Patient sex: M
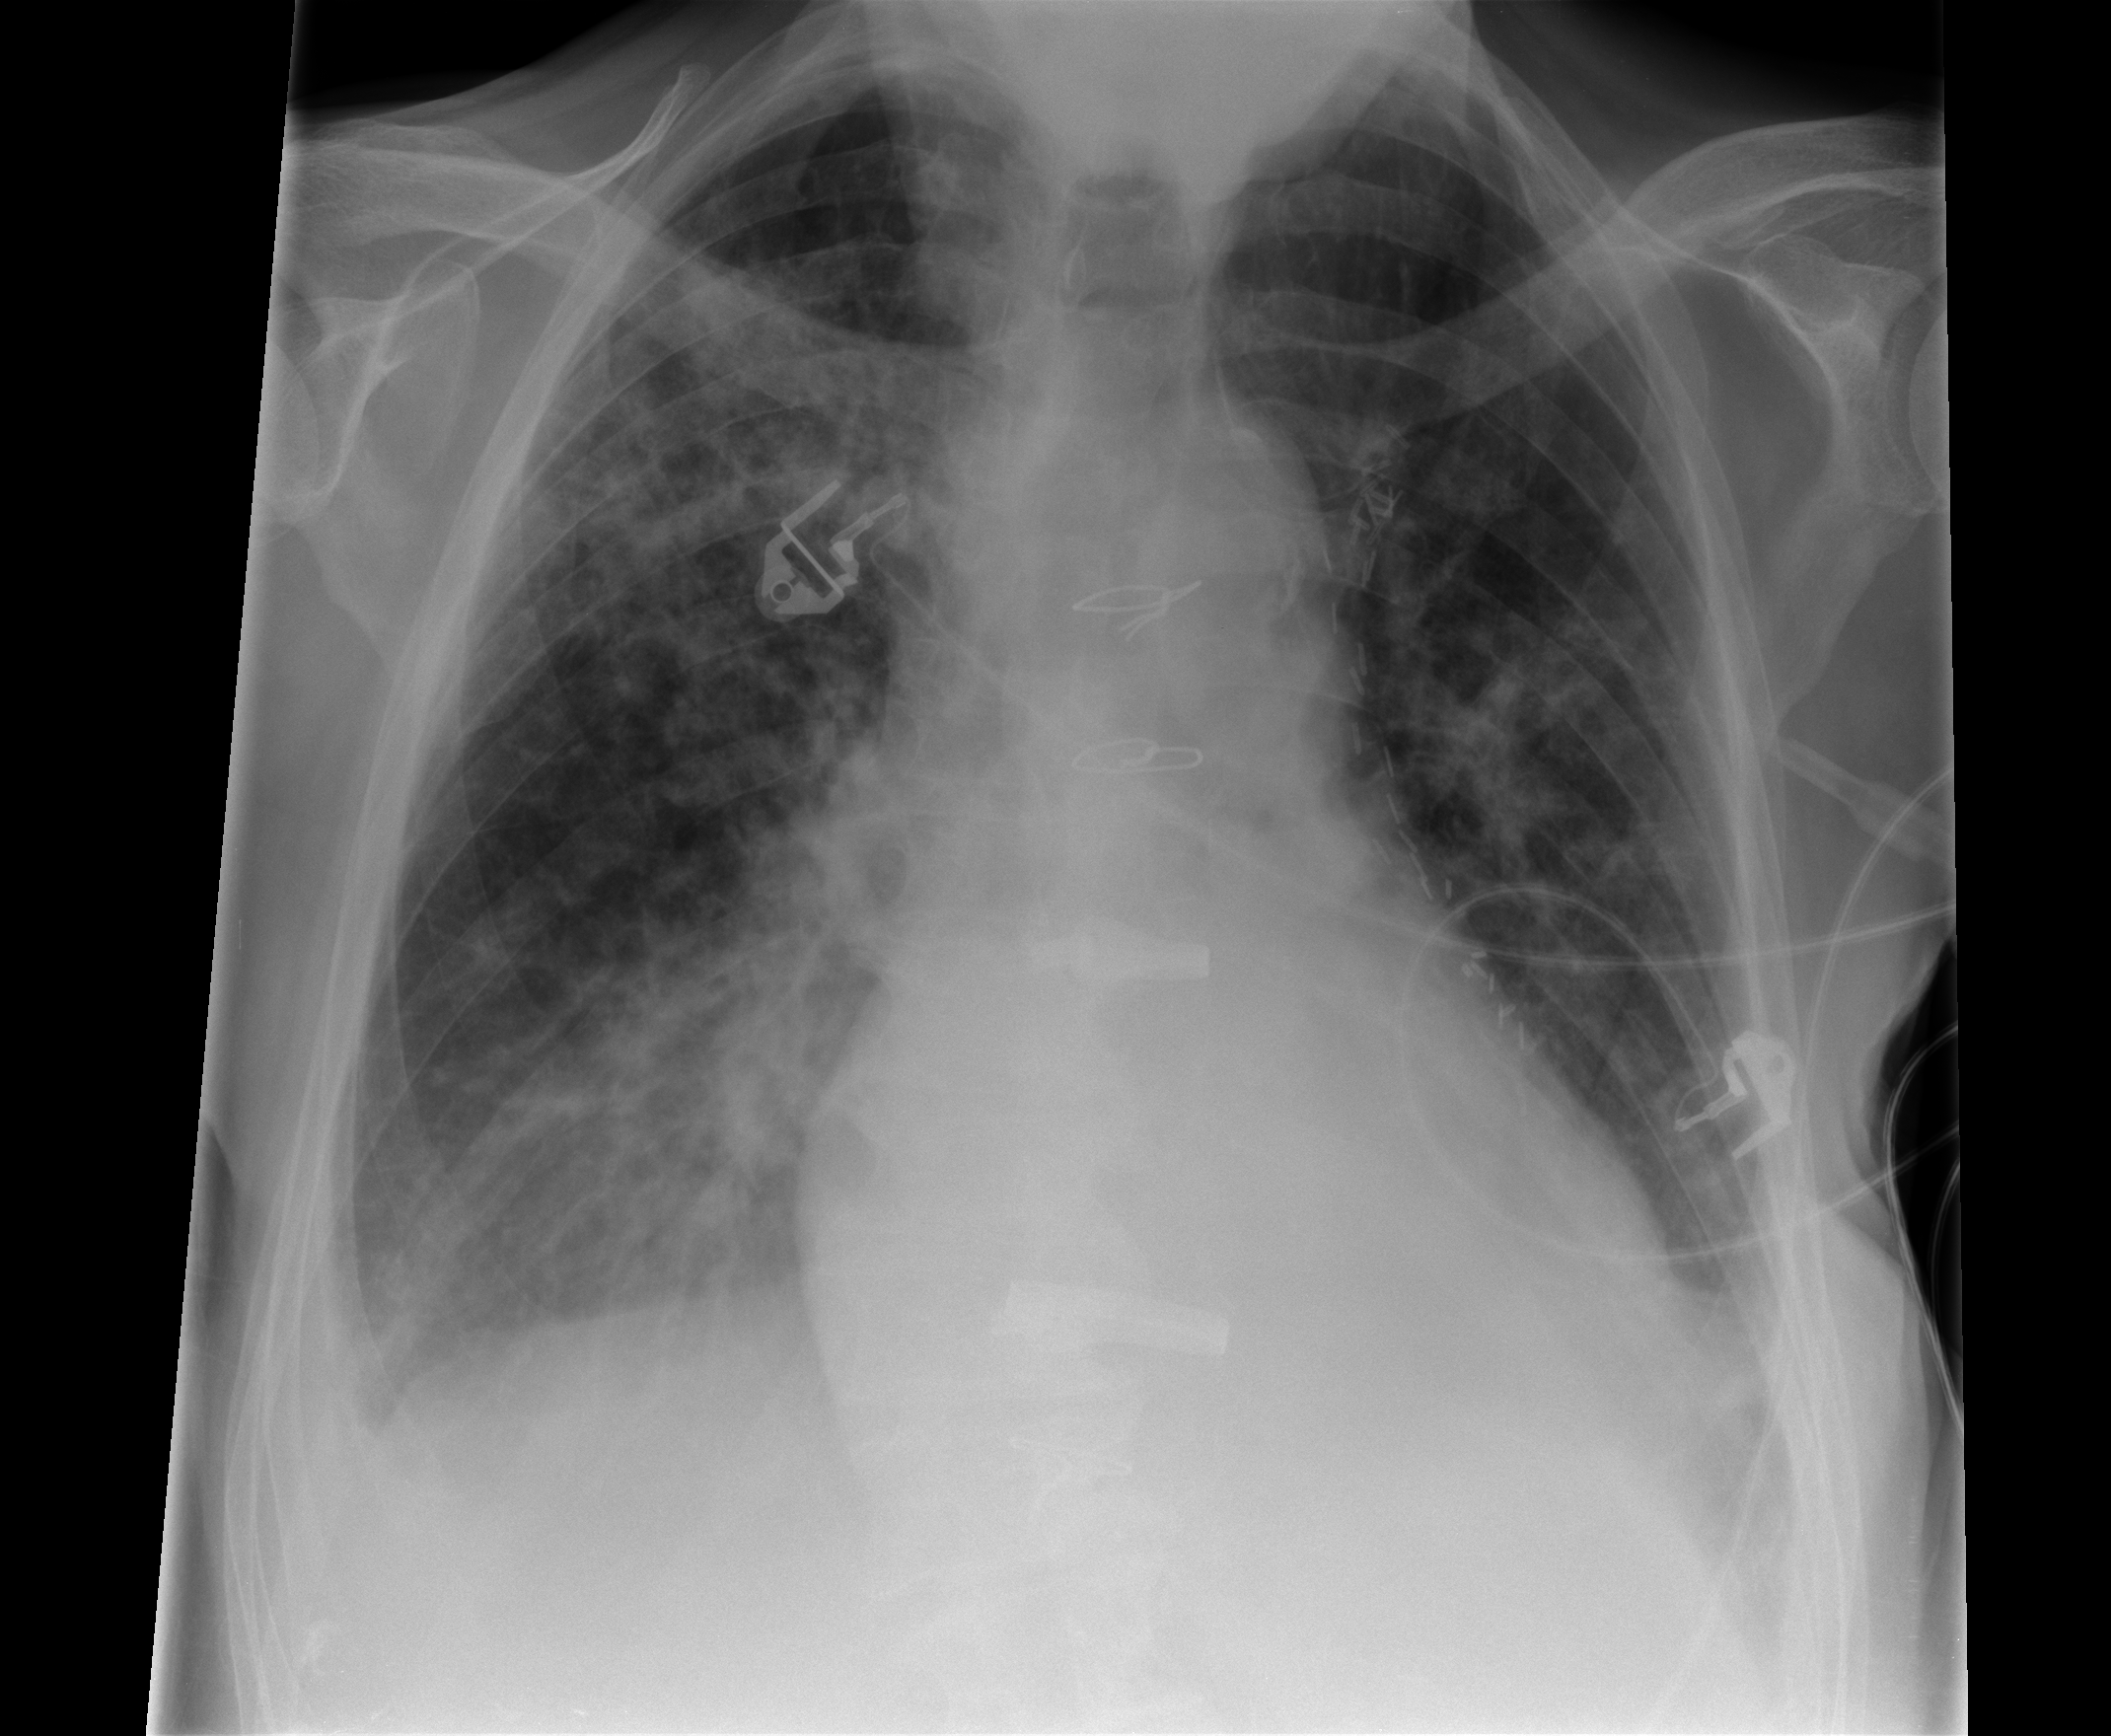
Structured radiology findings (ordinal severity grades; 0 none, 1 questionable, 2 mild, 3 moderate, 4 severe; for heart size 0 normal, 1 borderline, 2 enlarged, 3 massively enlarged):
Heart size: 2
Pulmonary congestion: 2
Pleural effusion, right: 2
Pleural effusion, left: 2
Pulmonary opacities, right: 3
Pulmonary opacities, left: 2
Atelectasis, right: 3
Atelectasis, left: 2